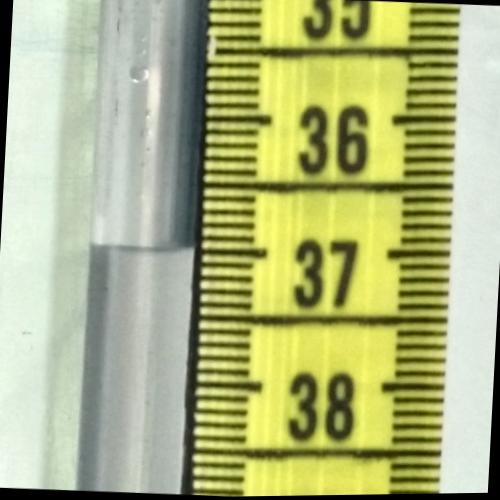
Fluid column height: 37.0 cm